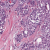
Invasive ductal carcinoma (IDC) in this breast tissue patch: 1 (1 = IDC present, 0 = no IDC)